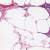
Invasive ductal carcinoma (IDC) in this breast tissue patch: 1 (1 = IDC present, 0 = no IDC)